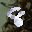
Label: 8